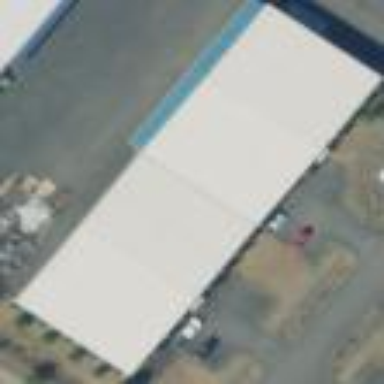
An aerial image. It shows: Hangar located at airport.